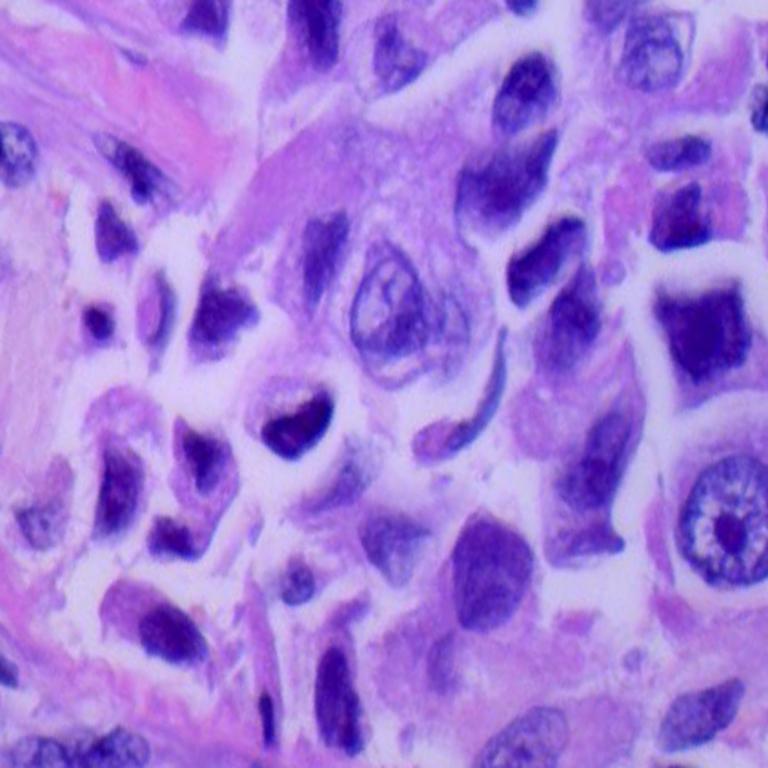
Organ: lung
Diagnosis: adenocarcinomas